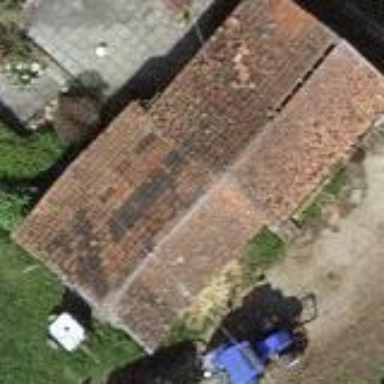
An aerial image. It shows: Barn.